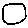
Label: circle